Question: Count the number of objects in the diagram.
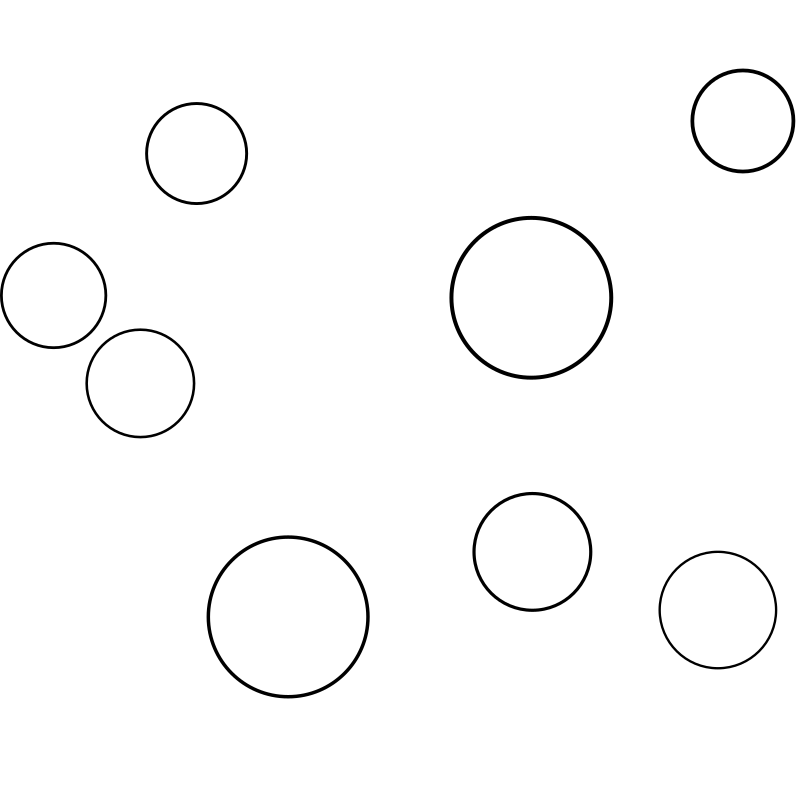
Answer: 8